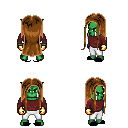
a pixel art fantasy rpg character, male body template, orc, green skin, maroon long-sleeve shirt, white pants, brown extra-long hairstyle, gold gloves, black slippers, four views (front, back, left, right), 2x2 character sprite sheet, small pixel art, hard edges, no anti-aliasing